Aerial crown-view tile of a tropical tree (Barro Colorado Island, Panama), acquired 20250818:
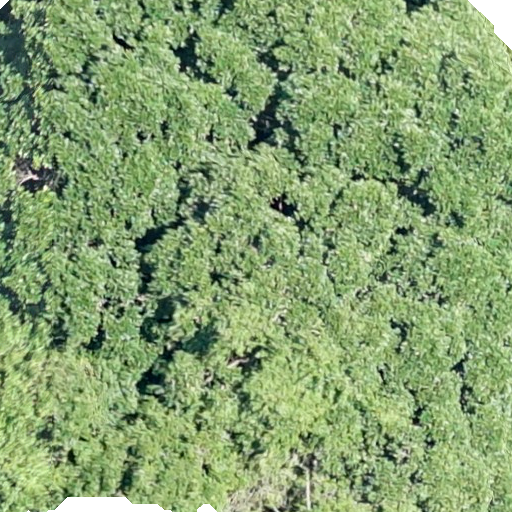
Species: Ficus insipida
GBIF accepted scientific name: Ficus insipida
Crown area: 549.575 m²